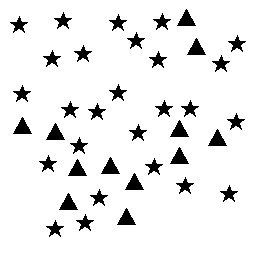
Squares: 0
Triangles: 12
Stars: 26
Total shapes: 38